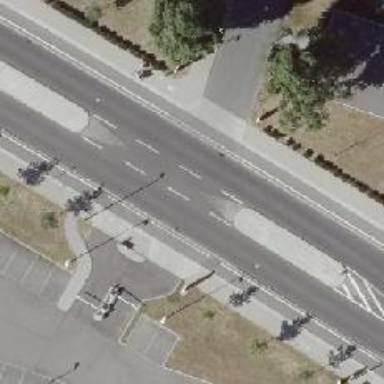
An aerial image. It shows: Residential road with asphalt surface. There is separate sidewalk and designated cycle track.